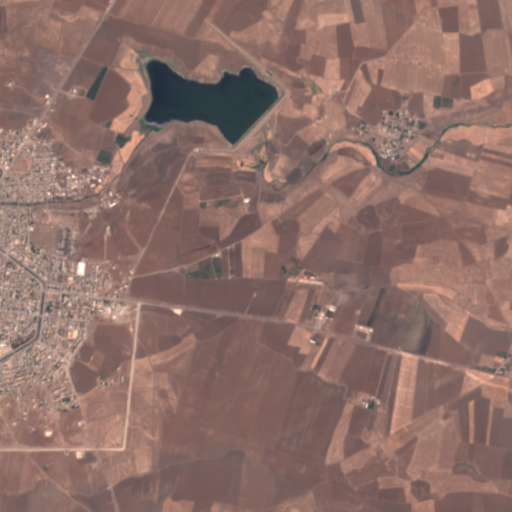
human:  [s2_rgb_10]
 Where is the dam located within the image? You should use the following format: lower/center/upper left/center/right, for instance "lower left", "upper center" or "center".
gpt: The dam is located in the upper center of the image.
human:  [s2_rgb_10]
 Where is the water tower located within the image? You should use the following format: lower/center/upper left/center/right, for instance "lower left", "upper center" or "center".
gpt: The water tower is located in the upper right of the image.
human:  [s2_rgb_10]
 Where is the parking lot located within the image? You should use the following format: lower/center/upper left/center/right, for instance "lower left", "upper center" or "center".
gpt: There is no parking lot in the image.